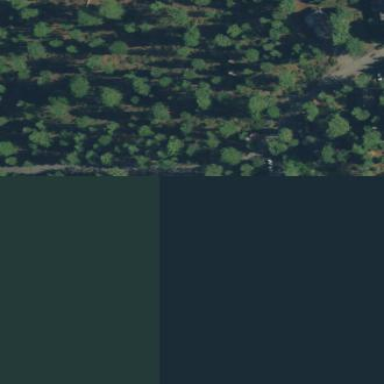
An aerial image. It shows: Evergreen woodland with needle-leaved trees.